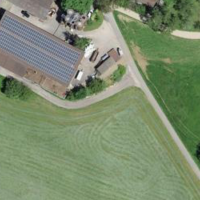
EUNIS habitat code: 24
Species observed at this site:
Veronica filiformis